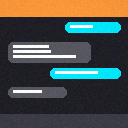
Screen state: on